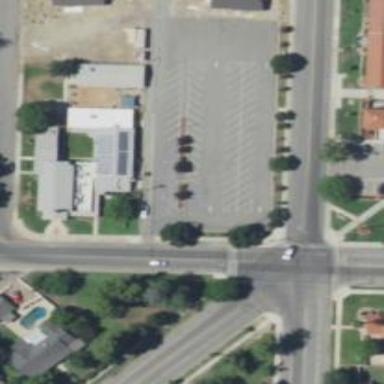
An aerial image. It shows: Parking space.